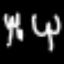
Label: fork